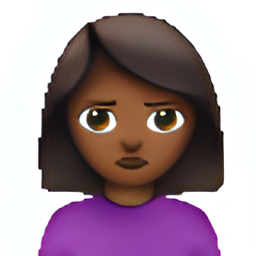
Name: woman pouting type 5
Emoji: 🙎🏾‍♀️
Group: People & Body
Sub-group: person-gesture